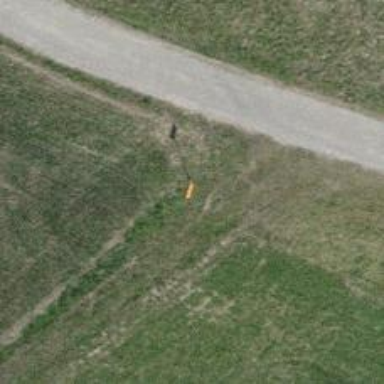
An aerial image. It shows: Aerial marker on support pole.